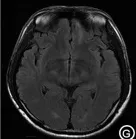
The follow-up after anti-syphilitic treatment indicated that the abnormal signal on the left frontal lobe was significantly absorbed in T1, T2 and enhanced scan (F-J).
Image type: radiology (mri)